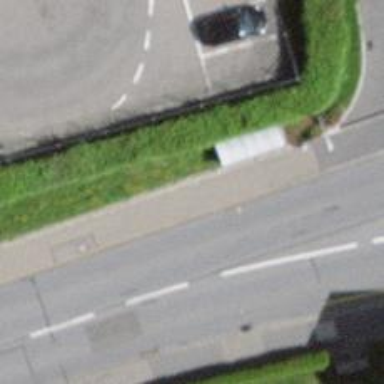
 serving as platform for public transportation."